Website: lowes
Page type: cart
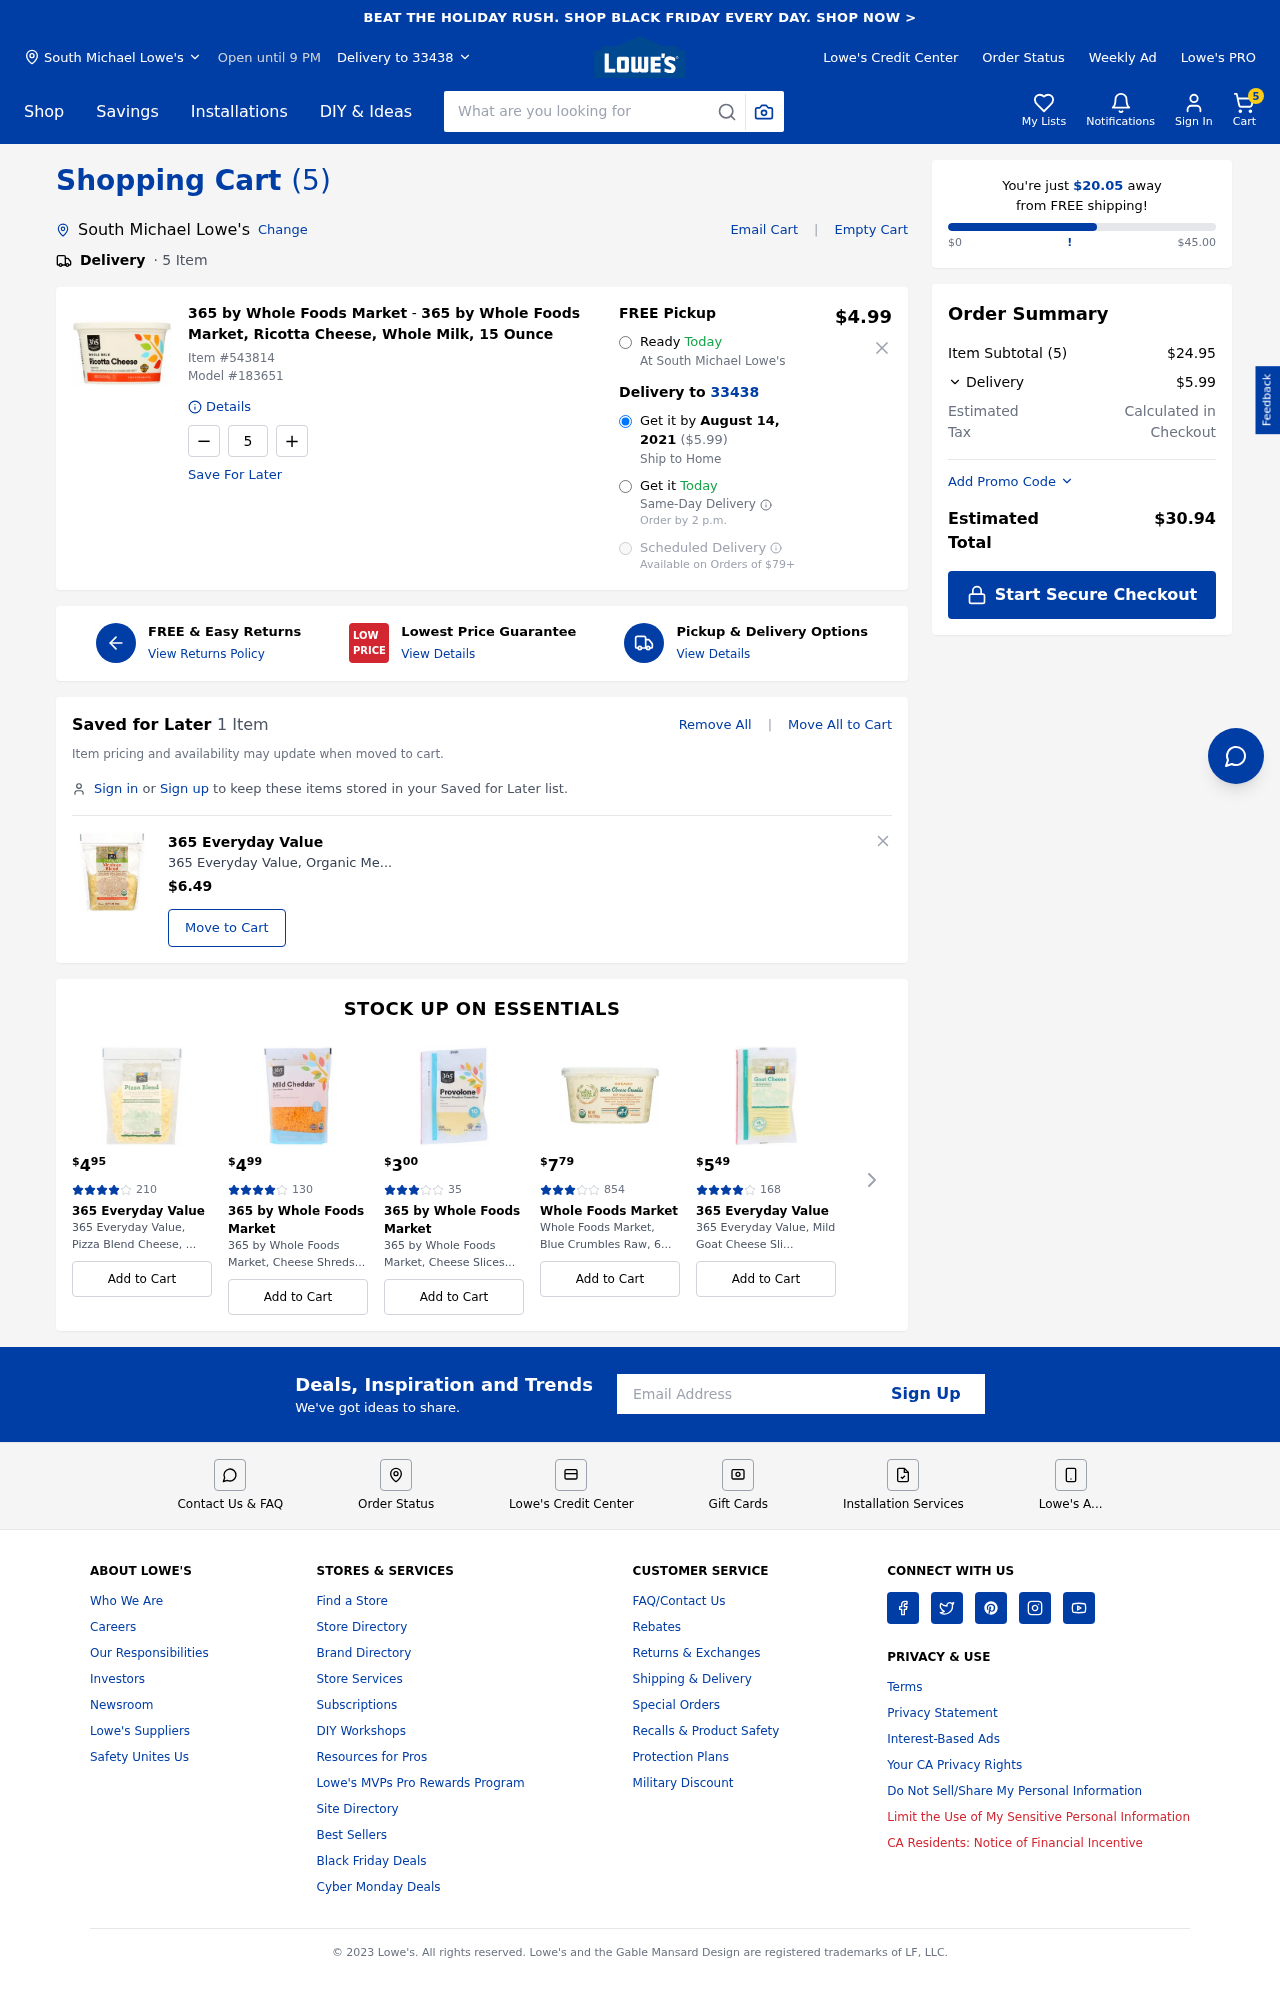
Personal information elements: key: PII_CITY
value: South Michael Lowe's
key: PII_EMAIL
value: david.stokes@yahoo.com
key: PII_POSTCODE
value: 33438
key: PII_CITY2
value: South Michael Lowe's
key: PII_CITY3
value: South Michael
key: PII_POSTCODE2
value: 33438
Product elements: key: PRODUCT1_BRAND
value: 365 by Whole Foods Market
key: PRODUCT1_NAME
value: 365 by Whole Foods Market, Ricotta Cheese, Whole Milk, 15 Ounce
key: PRODUCT1_PRICE
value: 4.99
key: PRODUCT1_QUANTITY
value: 5
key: PRODUCT2_BRAND
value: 365 Everyday Value
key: PRODUCT2_NAME
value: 365 Everyday Value, Organic Mexican Blend Cheese, Shredded, 12 oz
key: PRODUCT2_PRICE
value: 6.49
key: PRODUCT1_ITEM_NUMBER
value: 543814
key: PRODUCT1_MODEL_NUMBER
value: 183651
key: PRODUCT3_PRICE
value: $495
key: PRODUCT3_NUM_RATINGS
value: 210
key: PRODUCT3_BRAND
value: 365 Everyday Value
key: PRODUCT3_NAME
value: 365 Everyday Value, Pizza Blend Cheese, ...
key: PRODUCT4_PRICE
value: $499
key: PRODUCT4_NUM_RATINGS
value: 130
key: PRODUCT4_BRAND
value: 365 by Whole Foods Market
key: PRODUCT4_NAME
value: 365 by Whole Foods Market, Cheese Shreds...
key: PRODUCT5_PRICE
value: $300
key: PRODUCT5_NUM_RATINGS
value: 35
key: PRODUCT5_BRAND
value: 365 by Whole Foods Market
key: PRODUCT5_NAME
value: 365 by Whole Foods Market, Cheese Slices...
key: PRODUCT6_PRICE
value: $779
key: PRODUCT6_NUM_RATINGS
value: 854
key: PRODUCT6_BRAND
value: Whole Foods Market
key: PRODUCT6_NAME
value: Whole Foods Market, Blue Crumbles Raw, 6...
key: PRODUCT7_PRICE
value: $549
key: PRODUCT7_NUM_RATINGS
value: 168
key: PRODUCT7_BRAND
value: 365 Everyday Value
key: PRODUCT7_NAME
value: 365 Everyday Value, Mild Goat Cheese Sli...
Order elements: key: ORDER_NUM_ITEMS
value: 5
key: ORDER_DELIVERY_DATE
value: August 14, 2021
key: ORDER_SHIPPING_COST2
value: $5.99
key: ORDER_SHIPPING_AWAY
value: $20.05
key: ORDER_SUBTOTAL
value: $24.95
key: ORDER_SHIPPING_COST
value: $5.99
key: ORDER_TOTAL
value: $30.94
Search elements: key: HEADER_SEARCH
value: What are you looking for
Other elements: key: SAVED_NUM_ITEMS
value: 1 Item